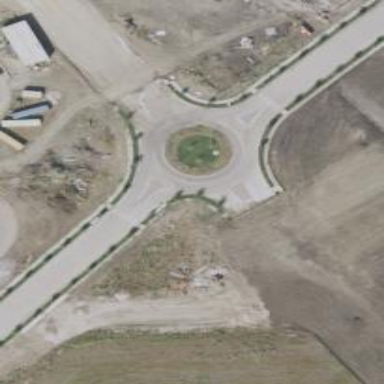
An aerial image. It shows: Residential road that intersects with roundabout.